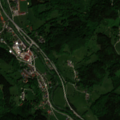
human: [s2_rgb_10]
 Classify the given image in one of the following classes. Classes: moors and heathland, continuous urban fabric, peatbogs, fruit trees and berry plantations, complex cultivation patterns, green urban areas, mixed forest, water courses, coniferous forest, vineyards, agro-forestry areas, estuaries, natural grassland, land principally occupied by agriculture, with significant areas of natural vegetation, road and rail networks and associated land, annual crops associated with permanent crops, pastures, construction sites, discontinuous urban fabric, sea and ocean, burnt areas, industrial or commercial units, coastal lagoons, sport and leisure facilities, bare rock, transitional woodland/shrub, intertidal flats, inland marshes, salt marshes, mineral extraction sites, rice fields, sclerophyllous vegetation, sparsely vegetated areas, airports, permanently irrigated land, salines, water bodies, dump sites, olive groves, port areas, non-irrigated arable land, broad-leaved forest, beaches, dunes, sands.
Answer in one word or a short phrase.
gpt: discontinuous urban fabric, pastures, land principally occupied by agriculture, with significant areas of natural vegetation, coniferous forest, mixed forest